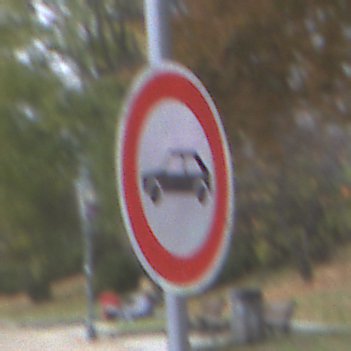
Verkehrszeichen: VerbotPersonenkraftwagen
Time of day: MorningAfternoon
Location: Outdoor (Urban)
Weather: Overcast
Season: NotSpecified
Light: Natural